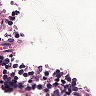
Metastatic tissue present: no